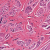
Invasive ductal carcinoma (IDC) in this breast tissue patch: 0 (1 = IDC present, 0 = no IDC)